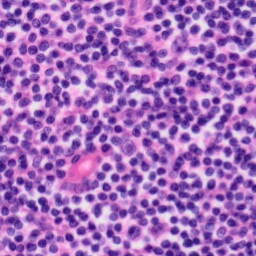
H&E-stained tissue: Tonsil